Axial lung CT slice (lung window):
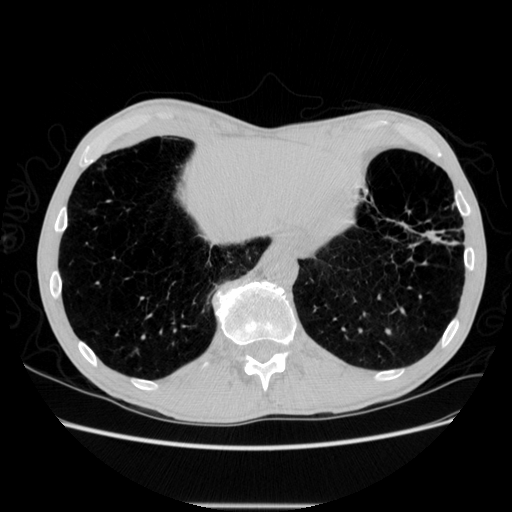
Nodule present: no